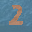
Label: 2